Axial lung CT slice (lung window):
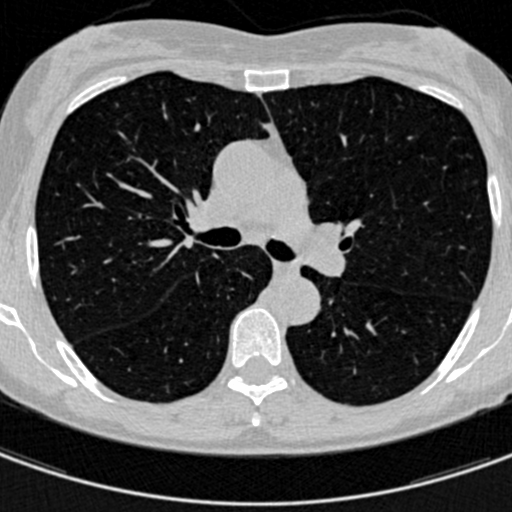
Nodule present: no